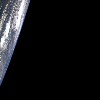
Label: space